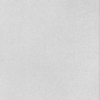
Label: dusty